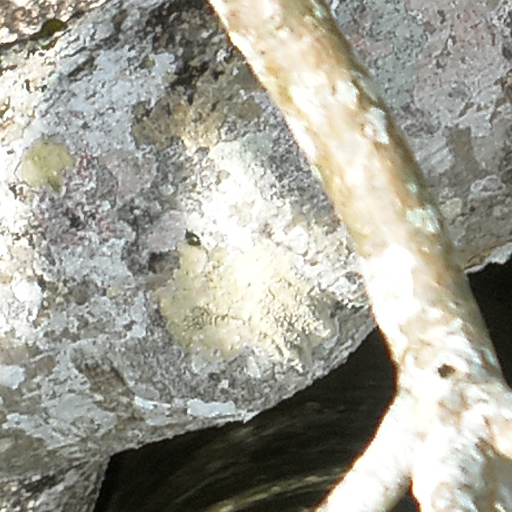
Species: Sterculia apetala
GBIF accepted scientific name: Sterculia apetala
Crown area (m\u00b2): 213.402